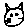
Label: cat